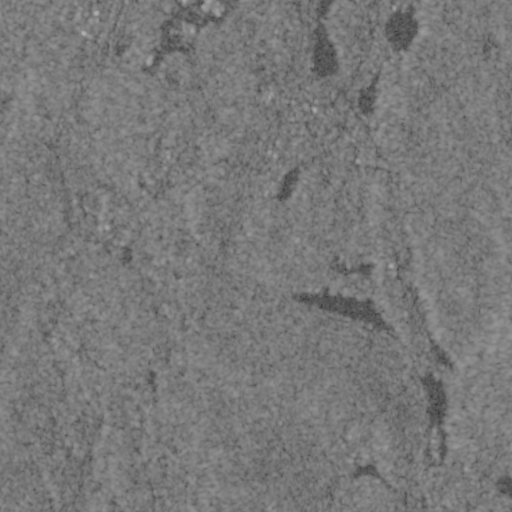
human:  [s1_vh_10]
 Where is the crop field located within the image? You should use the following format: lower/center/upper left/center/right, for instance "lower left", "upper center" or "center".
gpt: The crop field is located in the upper center of the image.
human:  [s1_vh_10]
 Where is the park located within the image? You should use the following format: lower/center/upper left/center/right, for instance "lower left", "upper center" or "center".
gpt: The park is located in the upper left of the image.
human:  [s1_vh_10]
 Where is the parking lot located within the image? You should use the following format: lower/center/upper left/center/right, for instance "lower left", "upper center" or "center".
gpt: The parking lot is located in the upper center of the image.
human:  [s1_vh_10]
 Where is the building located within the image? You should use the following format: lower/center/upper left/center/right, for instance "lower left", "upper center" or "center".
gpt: The building is located in the upper of the image.
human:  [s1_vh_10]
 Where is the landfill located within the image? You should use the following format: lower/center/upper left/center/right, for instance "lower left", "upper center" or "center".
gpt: There is no landfill in the image.

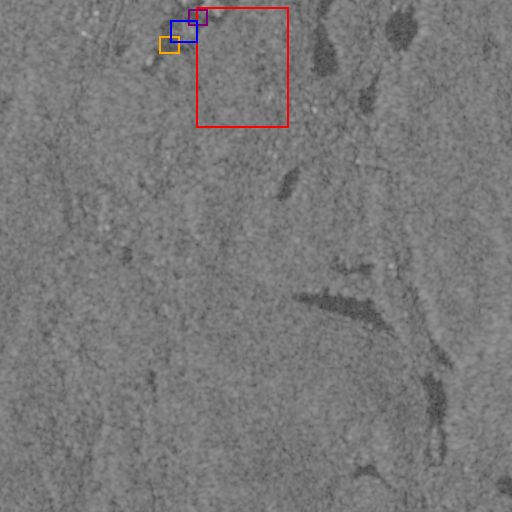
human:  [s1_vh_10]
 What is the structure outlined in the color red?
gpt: The structure outlined in red is a crop field.
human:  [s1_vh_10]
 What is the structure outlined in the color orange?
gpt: The structure outlined in orange is a park.
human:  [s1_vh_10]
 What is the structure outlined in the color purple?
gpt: The structure outlined in purple is a parking lot.
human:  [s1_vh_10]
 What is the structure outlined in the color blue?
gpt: The structure outlined in blue is a building.
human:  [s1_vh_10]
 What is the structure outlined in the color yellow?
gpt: There is no yellow outline.